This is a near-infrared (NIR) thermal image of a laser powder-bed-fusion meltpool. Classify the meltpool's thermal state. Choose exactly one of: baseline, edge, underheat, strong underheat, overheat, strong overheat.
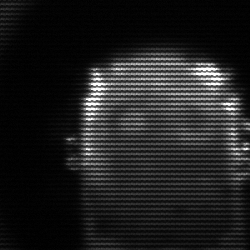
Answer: baseline